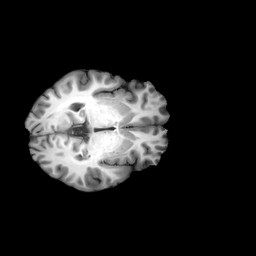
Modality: T1w
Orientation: axial
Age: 25
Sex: female
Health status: ill